Question: I was given a task to code a sort of ID checker. User inputs his ID number, and it should check if it's valid and evaluate some other stuff (gender, age, etc.).
The ID number is given by user as a string, looking like this: 123456/7890
My task is to remove the '/', then convert the string to int and do some basic calculations with it e.g. 'if(%11==0){...}'. And I got stuck on the string to int conversion.
Here is my code:
'''
#include <iostream>
#include <string>
#include <sstream>
using namespace std;
int main()
{
string id;
int result;
cout << "Enter an identification number:" << endl;
cin >> id;
//Check if the input has "slash" on the 6th position. If so, consider the input valid and remove the slash.
if (id.at(6) == '/')
{
id.erase(id.begin() +6);
}else cout << "Invalid input." << endl;
cout << "
" << id << endl; //cout the ID number without the slash
stringstream ss(id); //convert the string to int, so we can use it for calculations
ss >> result;
cout << "
" <<result << endl;
return 0;
}
'''
This seems to work only up until certain threshold for the numbers.
As you can see here:

So it seems that int is too small for this. But so is long int or unsigned long int... What to do please?
Thanks in advance.
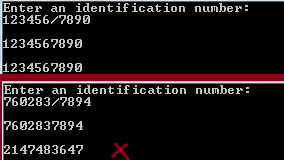
Answer: Use 'long long' as equivalent for '__int64'.
<URL>